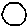
Label: circle